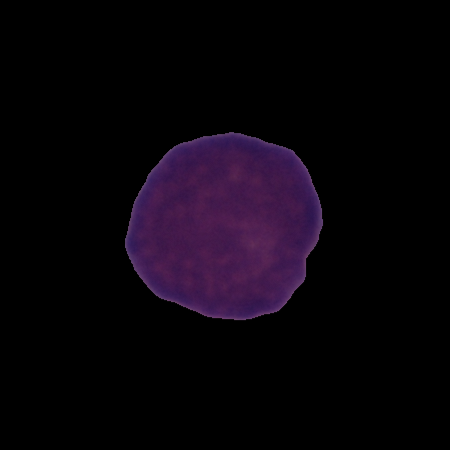
Label: healthy